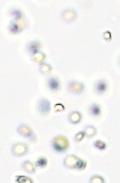
Label: Phaeocystis